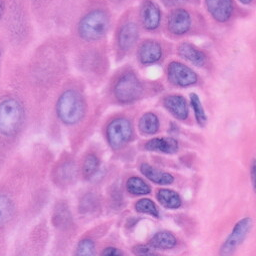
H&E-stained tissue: Skin